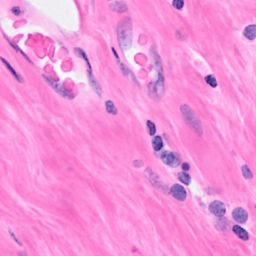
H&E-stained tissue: Breast